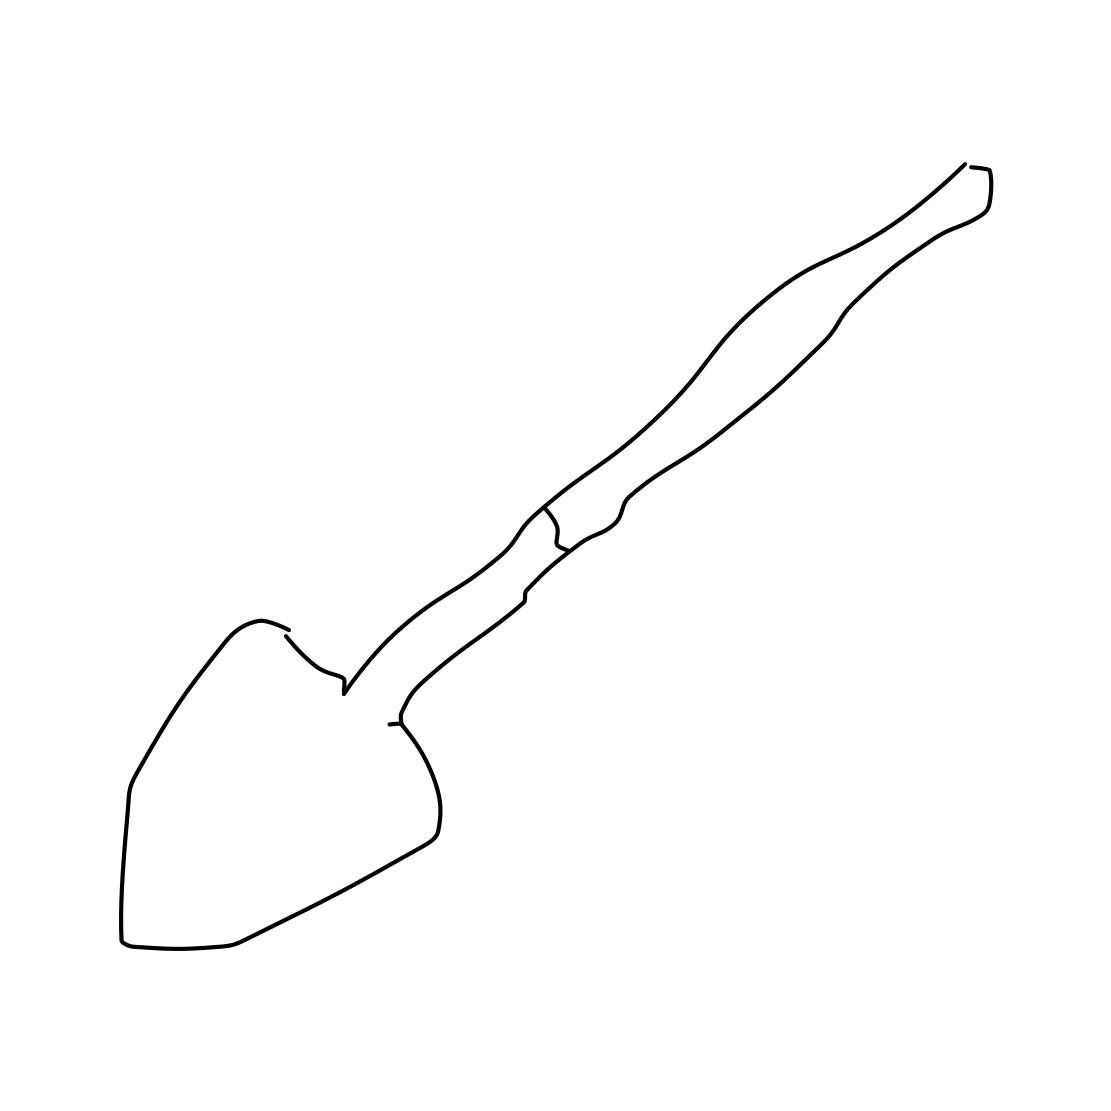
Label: shovel